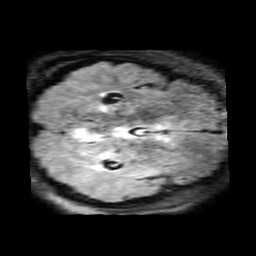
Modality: FLAIR
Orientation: axial
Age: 39
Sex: male
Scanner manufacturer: philips
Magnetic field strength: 3 T
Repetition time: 11 s
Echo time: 0.12 s